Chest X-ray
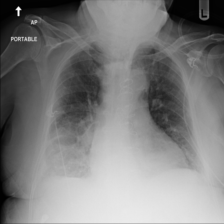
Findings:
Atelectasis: negative
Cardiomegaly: negative
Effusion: positive
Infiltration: negative
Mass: negative
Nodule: negative
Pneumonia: negative
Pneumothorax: negative
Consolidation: negative
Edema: negative
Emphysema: negative
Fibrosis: negative
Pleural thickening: negative
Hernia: negative